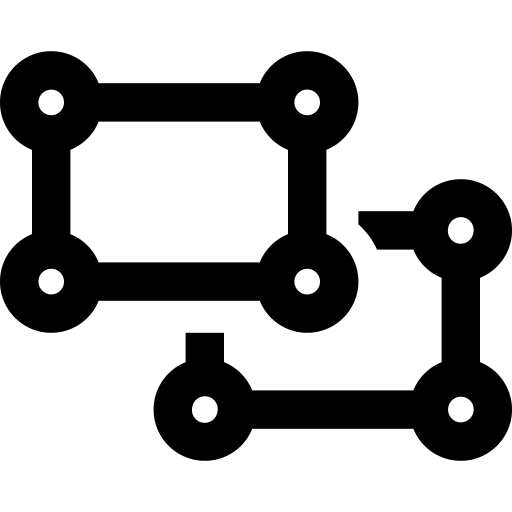
Tags: icon, FontAwesome, fa-icon, outline, object, ungroup